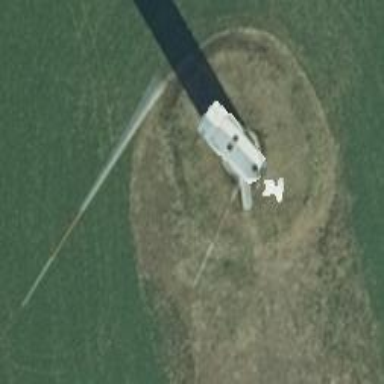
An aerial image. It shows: Wind power generator with wind turbines.